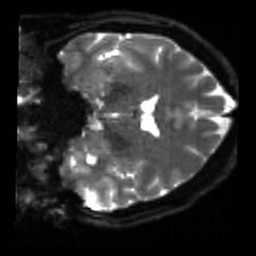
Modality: sbref
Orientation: coronal
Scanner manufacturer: siemens
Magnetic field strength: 3 T
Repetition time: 4 s
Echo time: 0.0594 s